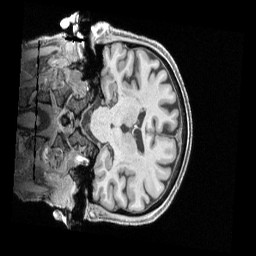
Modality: T1w
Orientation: coronal
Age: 70
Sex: male
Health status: healthy
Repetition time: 2.4 s
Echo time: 0.00222 s